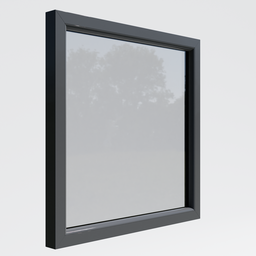
Label: architecture